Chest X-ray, PA view. Patient: 65 years old, sex F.
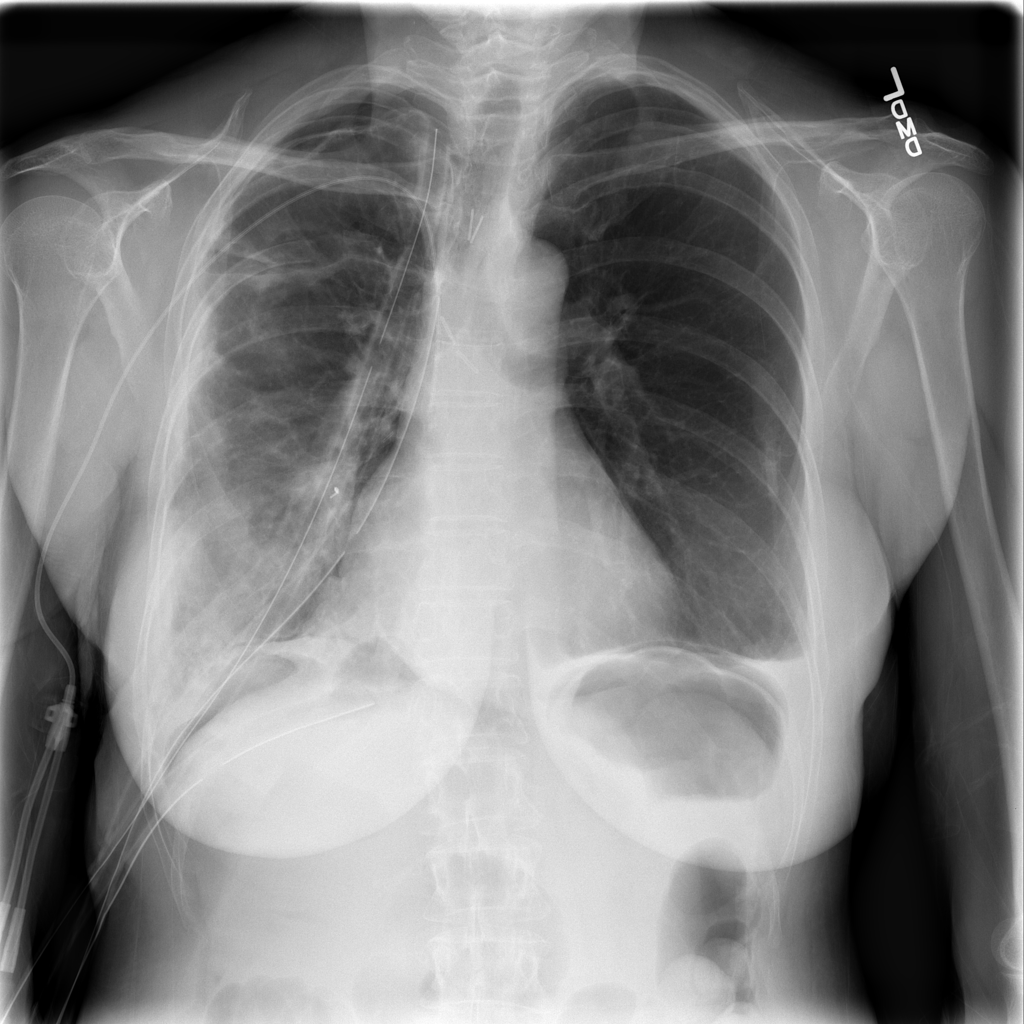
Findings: Atelectasis, Effusion, Infiltration